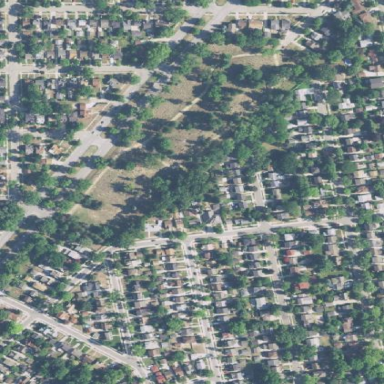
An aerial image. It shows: Neighborhood.